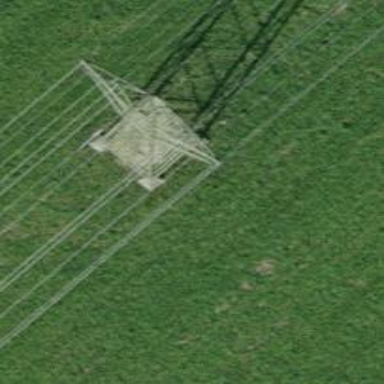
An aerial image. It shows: Power line with 10 cables.